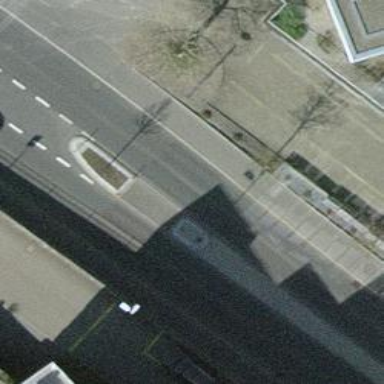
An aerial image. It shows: Marked zebra crossing with pedestrian island.